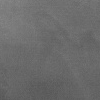
Atmospheric dust classification: dusty